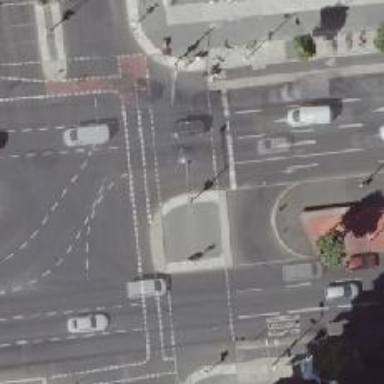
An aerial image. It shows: Traffic island located on footway.